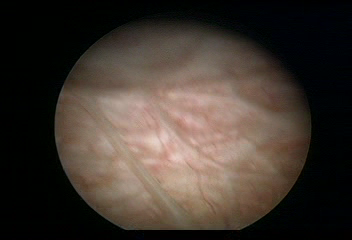
Modality: WLC
Class: Normal mucosa
Bladder cancer association: No